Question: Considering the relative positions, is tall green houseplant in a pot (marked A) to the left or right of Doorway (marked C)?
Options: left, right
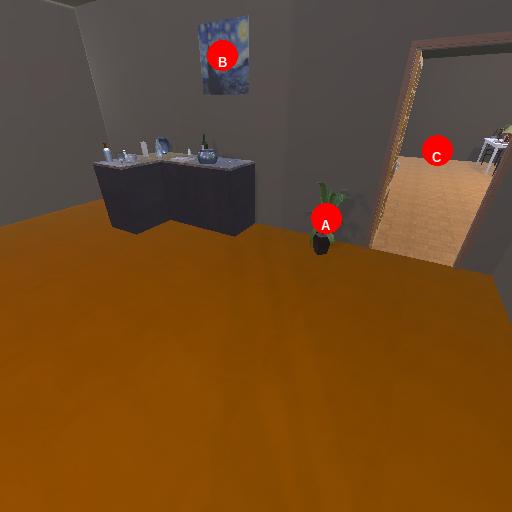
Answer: left